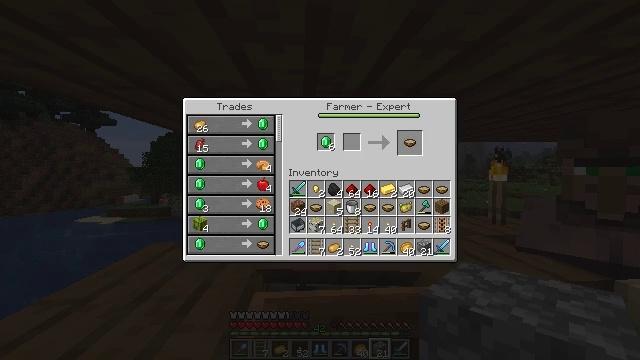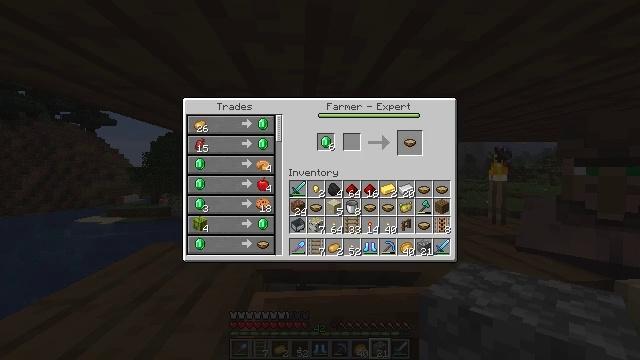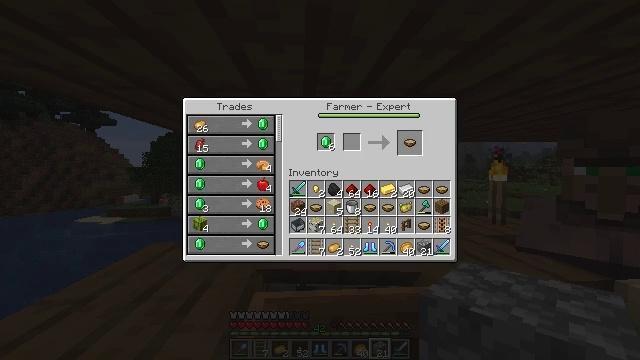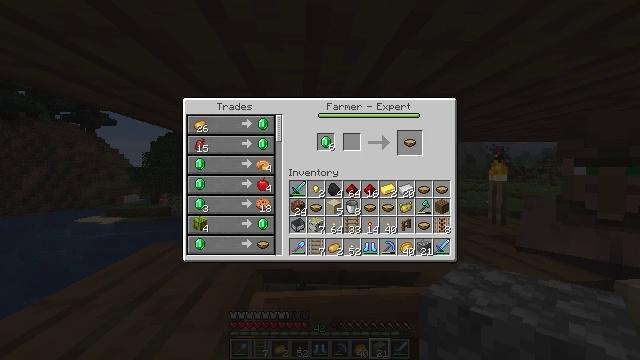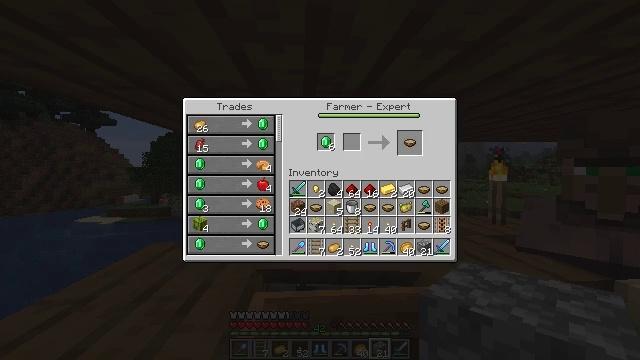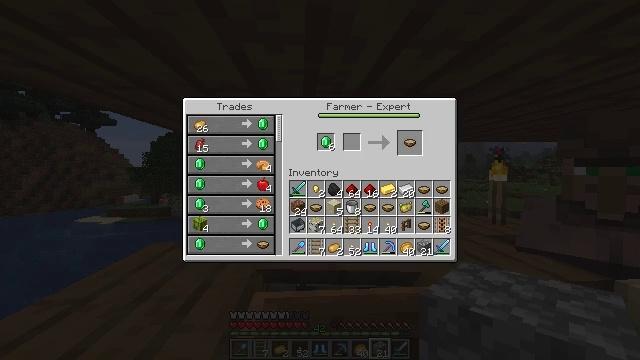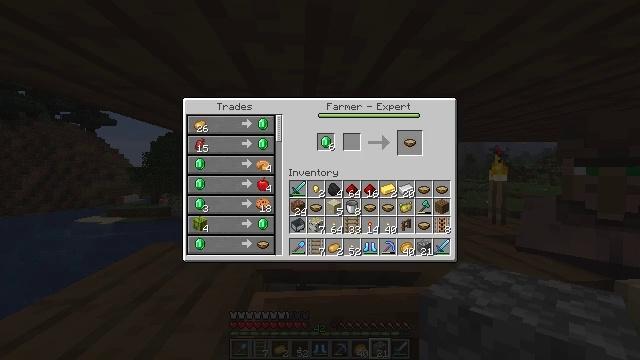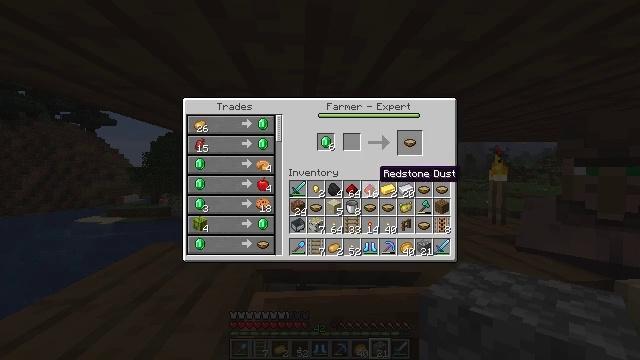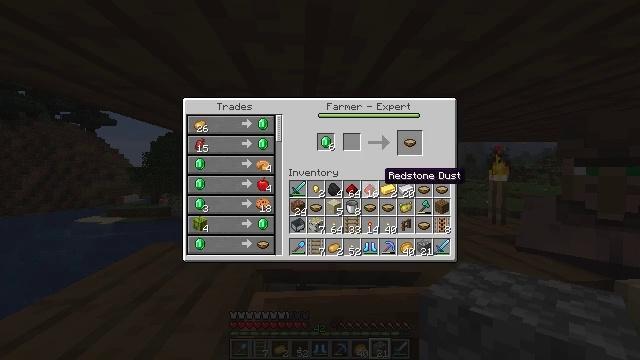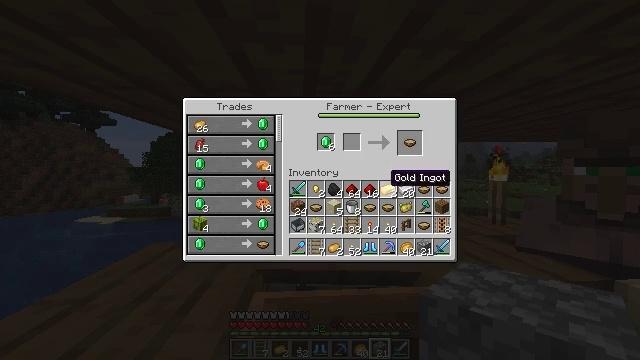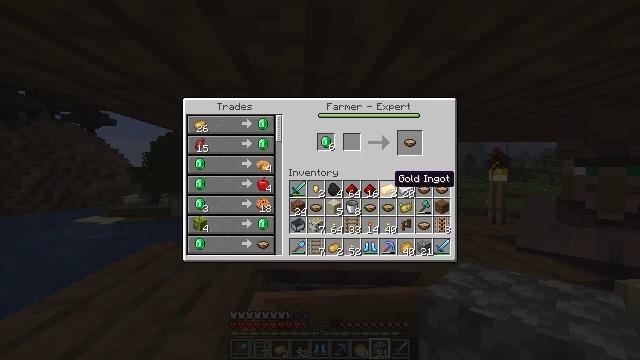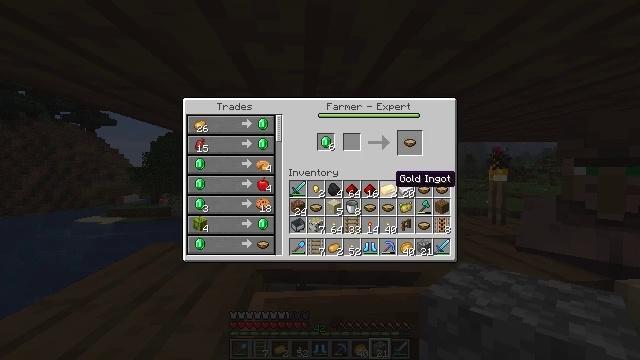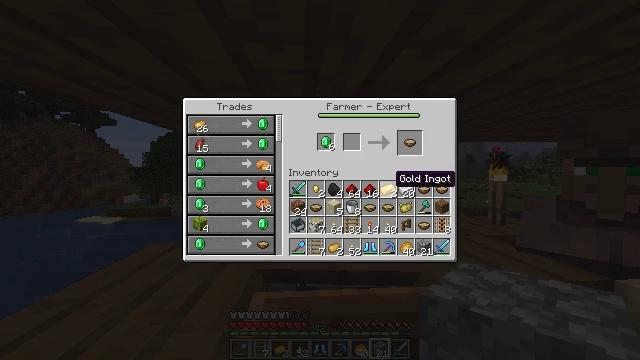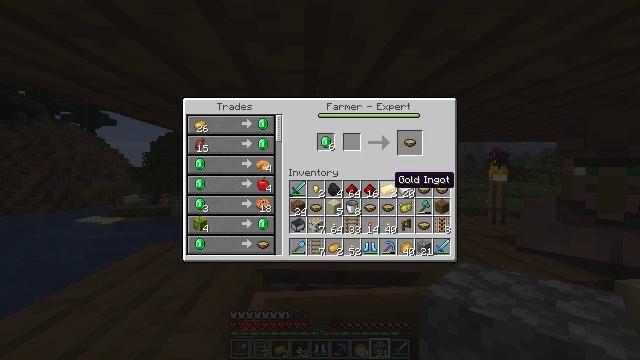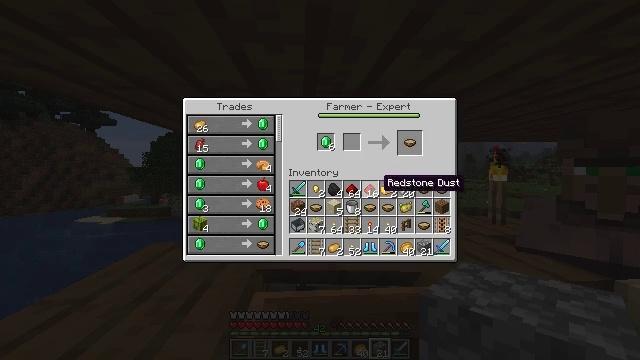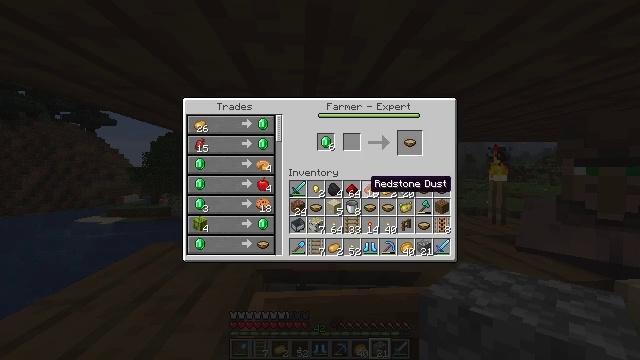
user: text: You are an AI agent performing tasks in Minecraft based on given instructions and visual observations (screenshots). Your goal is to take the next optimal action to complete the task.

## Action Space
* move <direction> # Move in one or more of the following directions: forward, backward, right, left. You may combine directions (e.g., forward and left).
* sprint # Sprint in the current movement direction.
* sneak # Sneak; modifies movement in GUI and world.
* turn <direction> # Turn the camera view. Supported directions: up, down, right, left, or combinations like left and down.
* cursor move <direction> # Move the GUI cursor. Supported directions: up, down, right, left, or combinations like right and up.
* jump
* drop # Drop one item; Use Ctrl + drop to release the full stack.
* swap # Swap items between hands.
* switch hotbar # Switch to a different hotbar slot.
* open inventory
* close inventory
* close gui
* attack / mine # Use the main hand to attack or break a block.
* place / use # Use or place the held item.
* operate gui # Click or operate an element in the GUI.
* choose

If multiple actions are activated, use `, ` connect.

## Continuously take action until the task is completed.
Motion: motion action
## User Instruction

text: Drop a spruce fence.
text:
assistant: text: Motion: no_op
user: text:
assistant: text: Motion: no_op
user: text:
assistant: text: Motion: no_op
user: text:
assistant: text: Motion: no_op
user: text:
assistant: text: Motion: no_op
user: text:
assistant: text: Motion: no_op
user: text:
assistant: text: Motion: no_op
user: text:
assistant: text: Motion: no_op
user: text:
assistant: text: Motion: no_op
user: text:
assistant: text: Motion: no_op
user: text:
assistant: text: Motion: no_op
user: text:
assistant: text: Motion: no_op
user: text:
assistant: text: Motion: no_op
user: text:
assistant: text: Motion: cursor move left
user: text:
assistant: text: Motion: cursor move left
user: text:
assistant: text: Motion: cursor move left
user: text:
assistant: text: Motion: cursor move left
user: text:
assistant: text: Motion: cursor move left
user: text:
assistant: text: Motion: no_op
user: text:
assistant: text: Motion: no_op
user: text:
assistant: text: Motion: no_op
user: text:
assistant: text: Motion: no_op
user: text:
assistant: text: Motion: no_op
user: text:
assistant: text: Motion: no_op
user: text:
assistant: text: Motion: no_op
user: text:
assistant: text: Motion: no_op
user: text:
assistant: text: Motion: no_op
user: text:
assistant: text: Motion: no_op
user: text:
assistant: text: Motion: no_op
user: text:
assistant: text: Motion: no_op